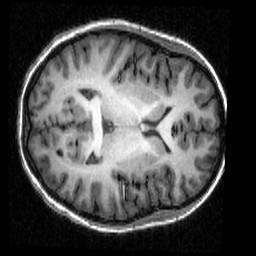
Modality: T1w
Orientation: axial
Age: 19
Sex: female